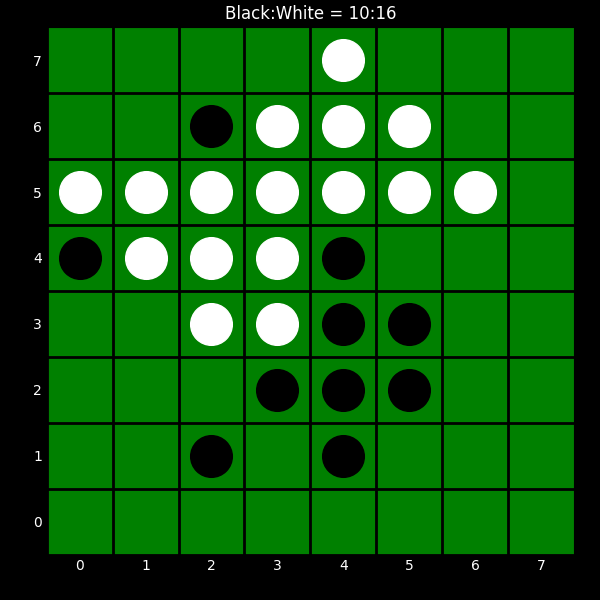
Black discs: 10
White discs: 16